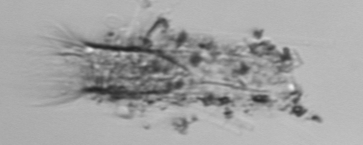
Label: Tintinnidium_mucicola